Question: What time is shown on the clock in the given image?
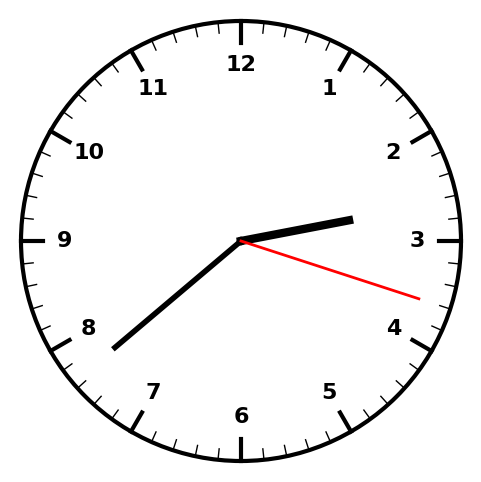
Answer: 02:38:18